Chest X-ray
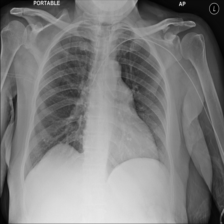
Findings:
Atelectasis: negative
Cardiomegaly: negative
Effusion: negative
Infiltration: negative
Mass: negative
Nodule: negative
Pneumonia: negative
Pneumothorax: negative
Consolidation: negative
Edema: negative
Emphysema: negative
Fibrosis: negative
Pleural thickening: negative
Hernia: negative